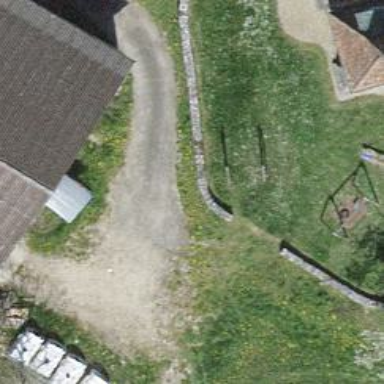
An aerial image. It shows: Stone wall barrier.